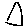
Label: triangle